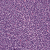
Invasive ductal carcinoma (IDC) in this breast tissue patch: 1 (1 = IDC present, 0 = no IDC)